Question: So, last week I got some warnings on Xcode 5.1 beta and compile linking errors. It turned out to be related to the Google Analytics SDK that I had added to my project.
To resolve the issue I removed the Google library 'libGoogleAnalyticsServices.a' from my build phases. I then went into Build Settings and removed the path to the Google Analytics under 'Library Search Paths' - After that I readied the Google library and re-compiled. All errors solved.
However, every cople of hours / days this same error keeps coming back and I have to keep redoing the steps taken above. Rather frustrating.
I'm using Xcode 5.1 beta 5.
The erros in the build log that I get:

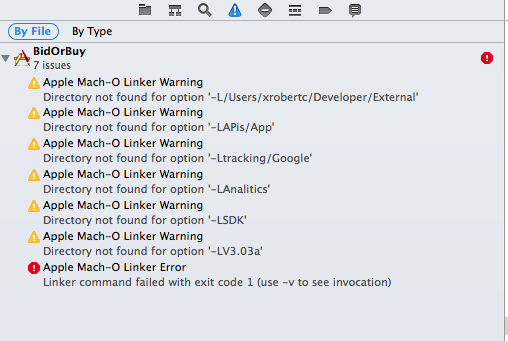
Answer: I suggest you to use xcode 5.02 stable version and then add google analytic accordingly then hopefully these errors will be resolved,